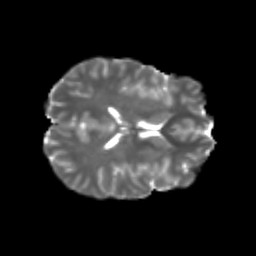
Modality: T2w
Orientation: axial
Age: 23
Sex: male
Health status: healthy
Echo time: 0.074 s